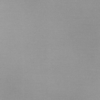
Label: dusty